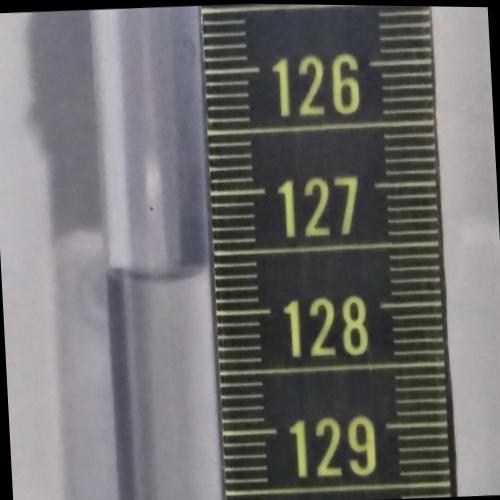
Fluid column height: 127.7 cm